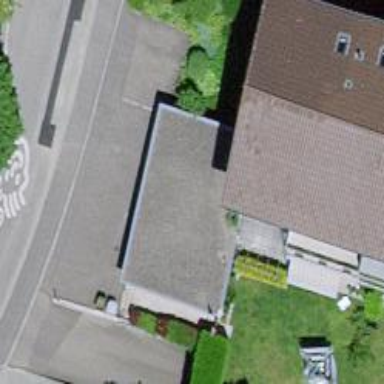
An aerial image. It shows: Garage.